Question: I try to include my files, but for some reason I can't...
Here is my structure:

On 'index.php', there is a 'include_once('includes/php/inc.php');'. The 'inc.php' contains these lines:
'''
// Required classes
require_once '../classes/cl_calendar.php';
'''
Perfect legitimate I think, but for some reason all I get is this error:
'''
Warning: require_once(../classes/cl_calendar.php): failed to open stream: No such file or directory in /customers/xxx/xxx/httpd.www/new/extra/php/inc.php on line 14 Fatal error: require_once(): Failed opening required '../classes/cl_calendar.php' (include_path='.:/usr/share/php') in /customers/xxx/xxx/httpd.www/new/extra/php/inc.php on line 14
'''
What makes this error to be displayed and how do I get rid of it?
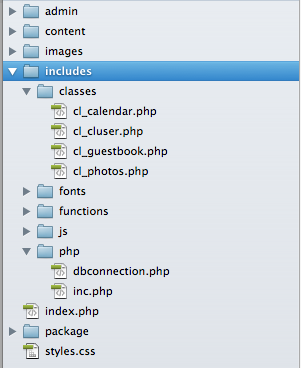
Answer: The correct path is includes/classes/file.php. Why the ..? This would lead you one level over the root.
The reason for that is that even though the relative relation of the two included files may be a different one, you're including it from the index file and therefore the path has to be relative to the index file.